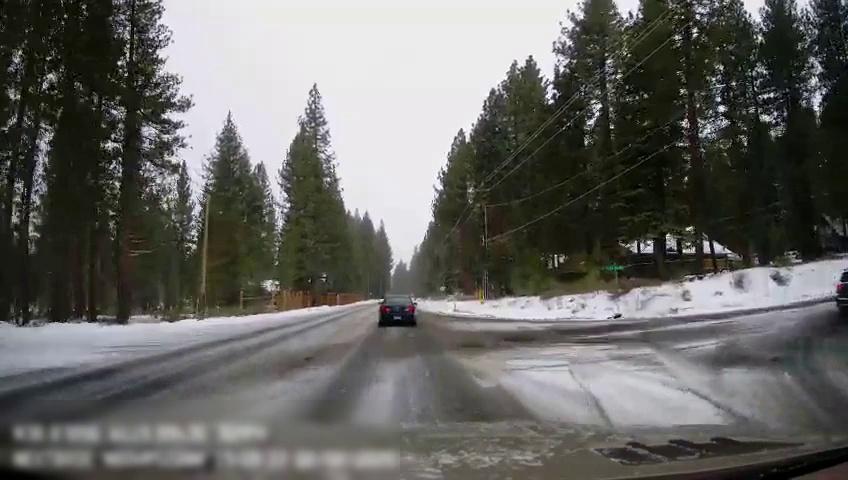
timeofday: Day
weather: Snowy
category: Drivable Space
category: Vehicles | Car
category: Vehicles | Car
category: Traffic | Signs